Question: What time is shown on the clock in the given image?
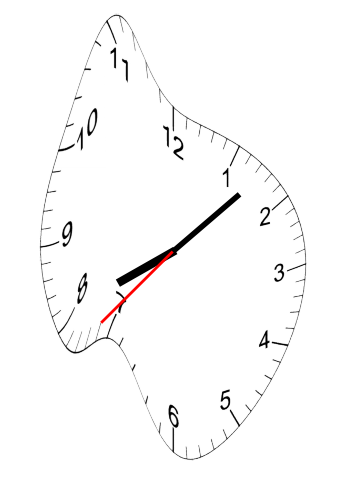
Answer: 08:07:37